Question: I am making one android app, for which I want to store the downloaded images to sdcard or external storage. The problem I am facing is that on some phone the images are being stored on sdcard whereas in some phones it is being stored in internal memory, specifically in samsung devices like Galaxy S4. Please see the attached images for the file path in S4.
'''
File wallpaperDirectory = new File(
Environment.getExternalStorageDirectory()
+ "/TestApp/");
wallpaperDirectory.mkdirs();
FileOutputStream out = new FileOutputStream(Environment
.getExternalStorageDirectory().toString()
+ "/TestApp/" + secret + ".jpg");
bitmap.compress(Bitmap.CompressFormat.JPEG, 100, out);
Toast.makeText(
getApplicationContext(),
"Wallpaper saved sucessfully
"
+ Environment.getExternalStorageDirectory()
.toString() + "/TestApp/" + secret
+ ".jpg", Toast.LENGTH_SHORT).show();
sendBroadcast(new Intent(Intent.ACTION_MEDIA_MOUNTED,
Uri.parse("file://"
+ Environment.getExternalStorageDirectory())));
'''

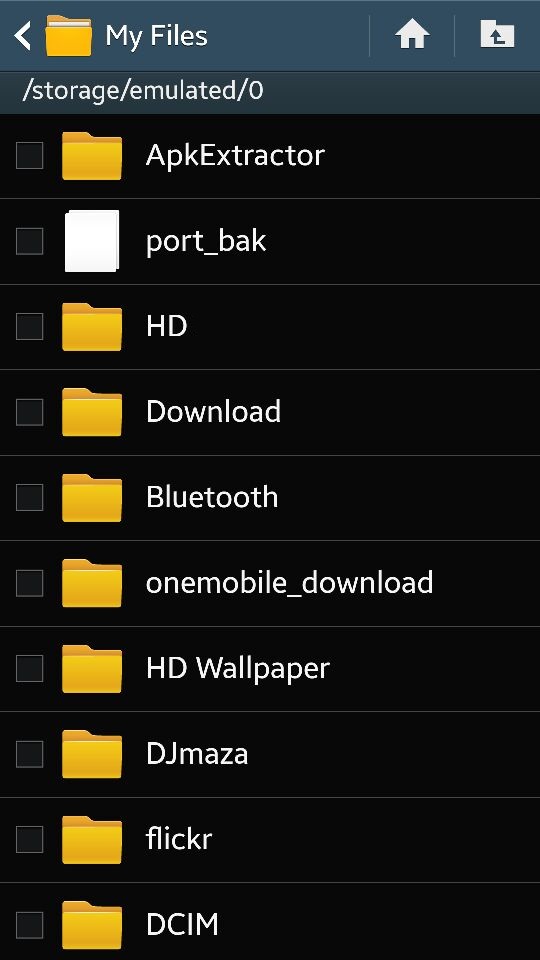
Answer: > I am making one android app, for which I want to store the downloaded images to sdcard or external storage.
The Android SDK offers access to external storage. Whether this is "sdcard" or something else is up to the device manufacturer.
> The problem I am facing is that on some phone the images are being stored on sdcard whereas in some phones it is being stored in internal memory, specifically in samsung devices like Galaxy S4.
This code stores the images on external storage. It is not storing them on internal storage. Whether external storage is removable or not is up to the device manufacturer.
You may wish to consider reading <URL>.
You should also:
- Not use string concatenation to create 'File' objects. Use the proper 'File' constructor.- Store your data somewhere better than in a hardcoded 'TestApp' directory off the root of external storage, such as 'getExternalFilesDir()' or 'getExternalCacheDir()'. Your approach has been considered poor form for years, as it clutters up the user's external storage.- Use a more-focused approach for updating 'MediaStore', such as using 'MediaScannerConnection' and 'scanFile()', rather than sending out an operating system broadcast, as if you were the operating system.- Be sure to do all of this work on a background thread (it is unclear whether you are or are not from the code snipppet).